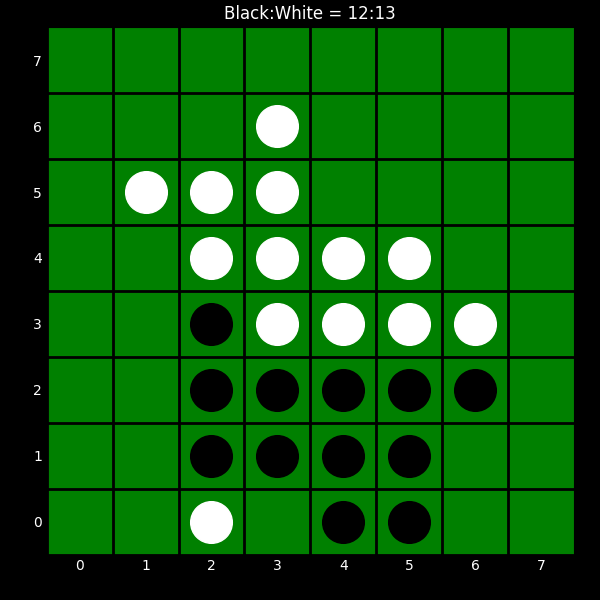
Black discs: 12
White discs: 13